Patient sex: M
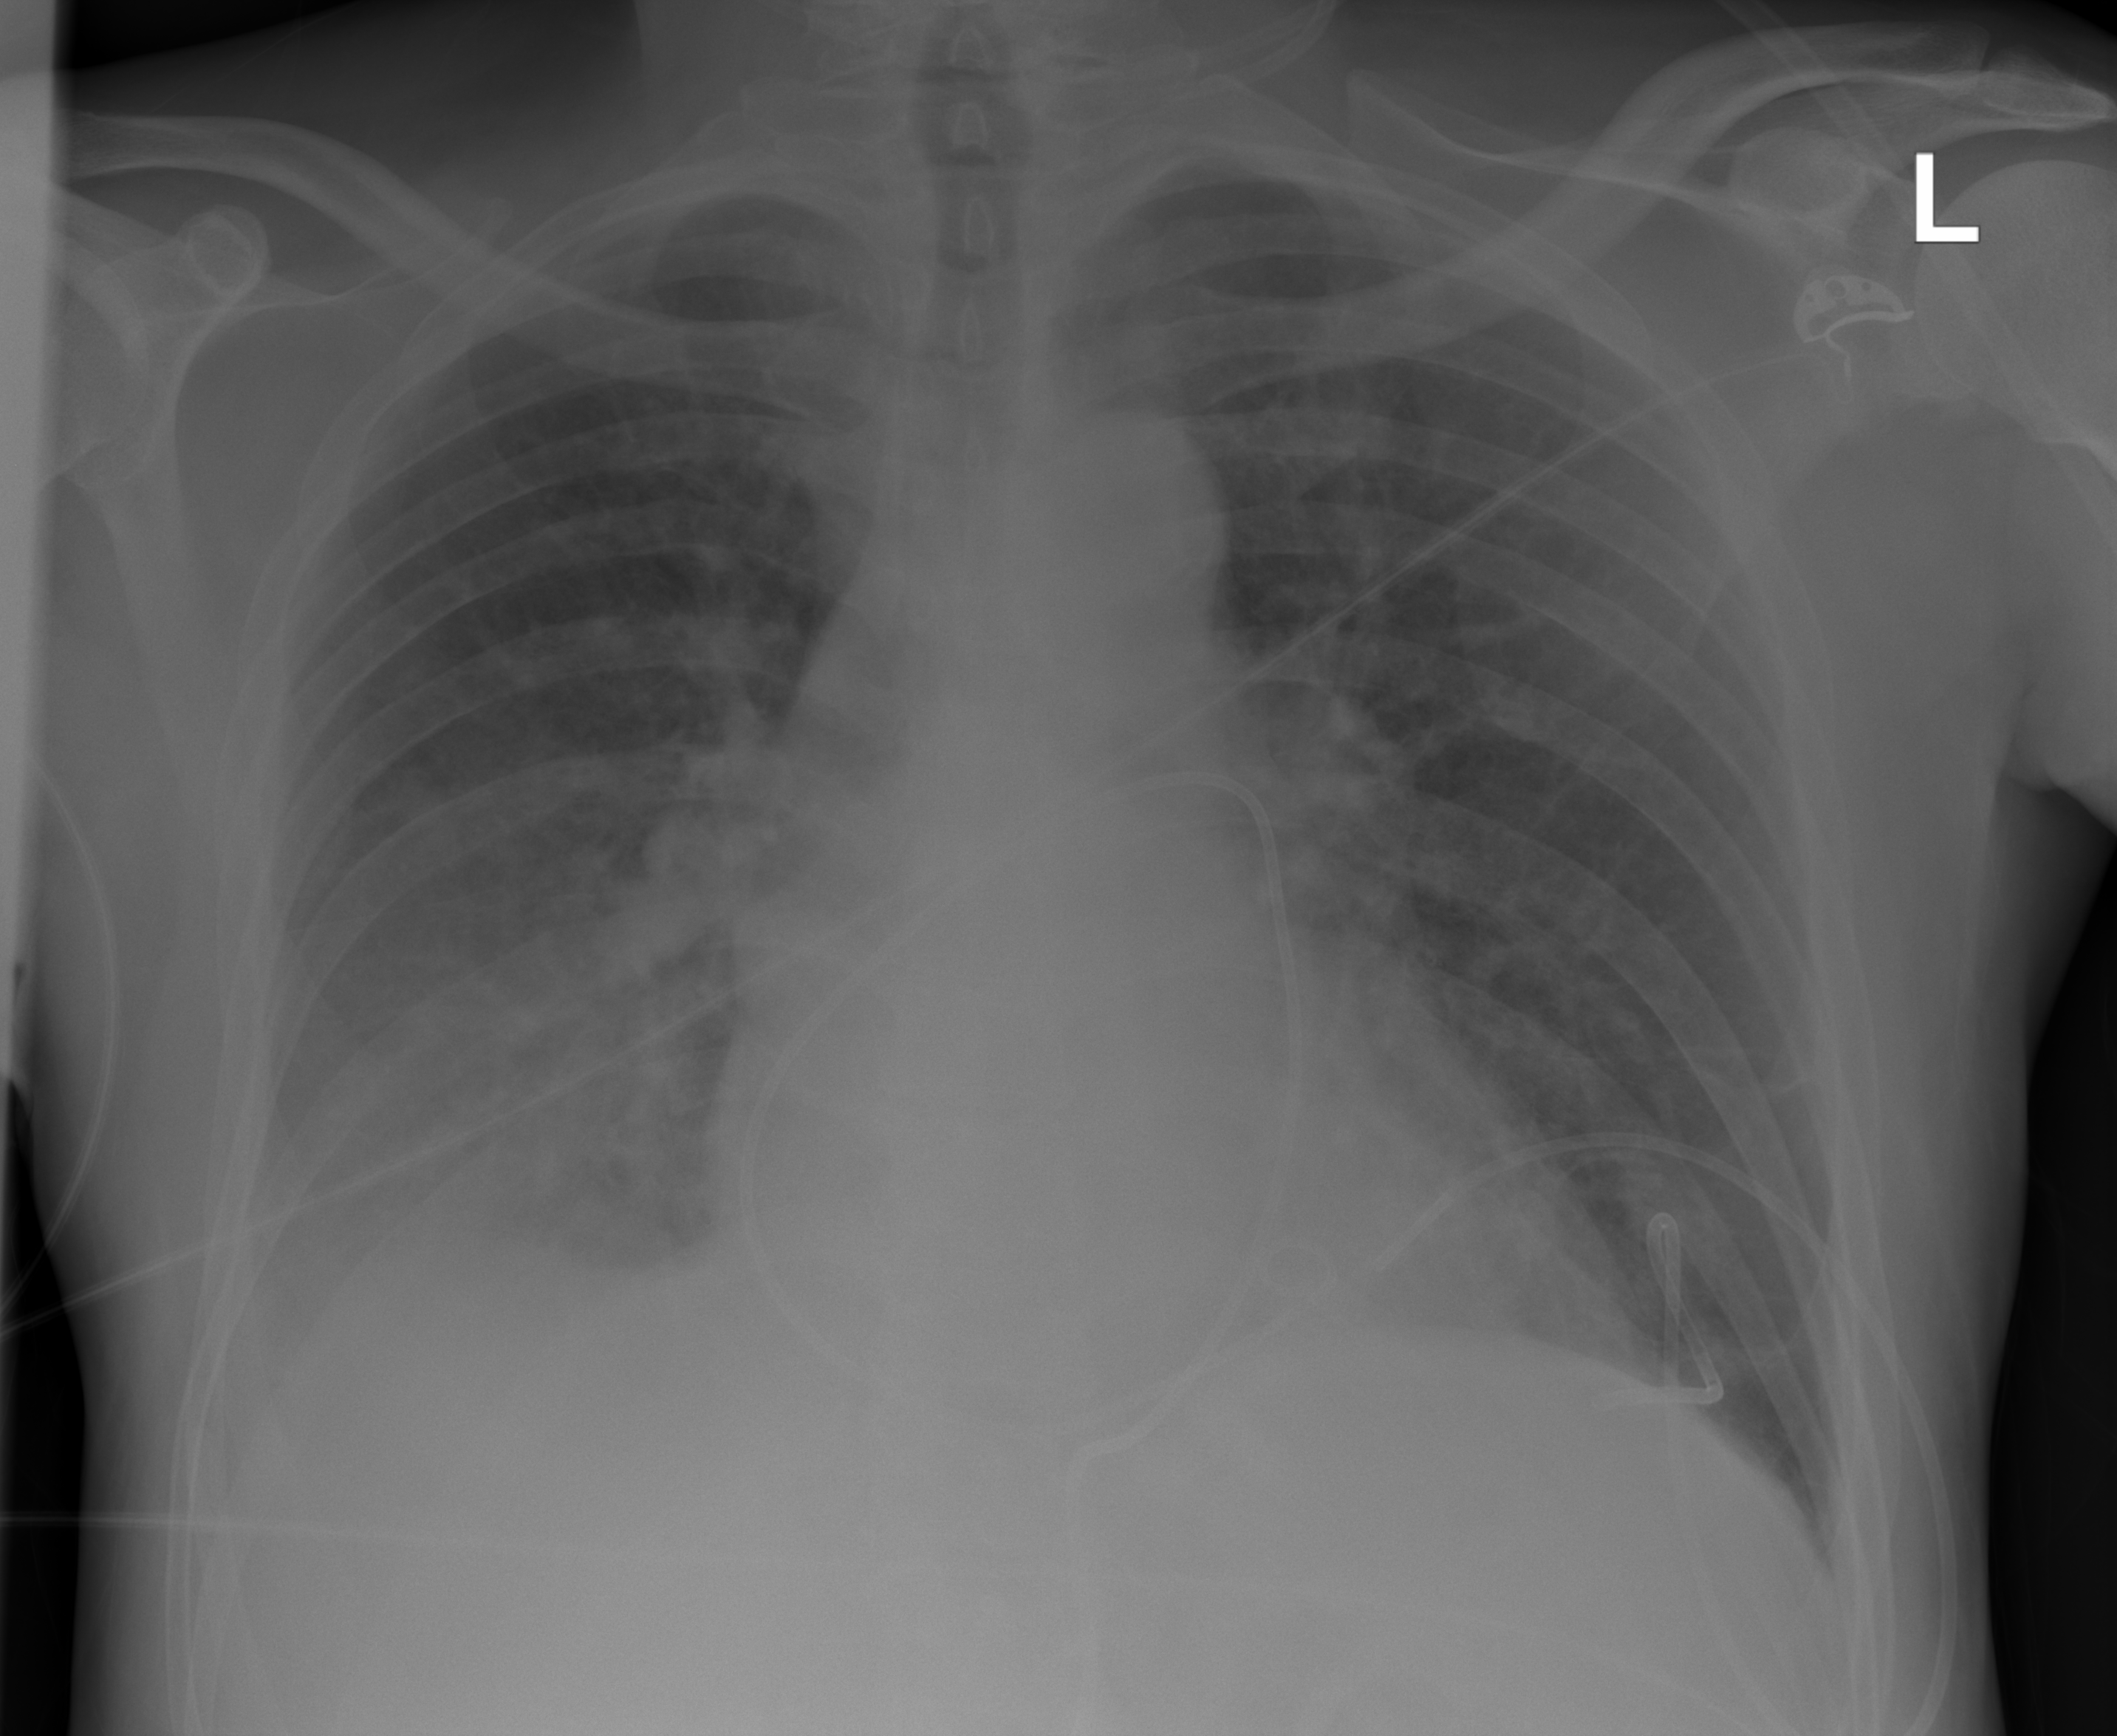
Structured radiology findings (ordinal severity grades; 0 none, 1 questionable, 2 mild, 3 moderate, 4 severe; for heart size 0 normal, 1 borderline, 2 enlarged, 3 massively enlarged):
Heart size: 1
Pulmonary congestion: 0
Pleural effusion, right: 0
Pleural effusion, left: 0
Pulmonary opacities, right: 2
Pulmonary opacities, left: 0
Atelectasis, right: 0
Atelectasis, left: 0